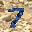
Label: 7